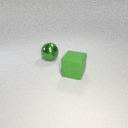
large green metal sphere behind large green rubber cube